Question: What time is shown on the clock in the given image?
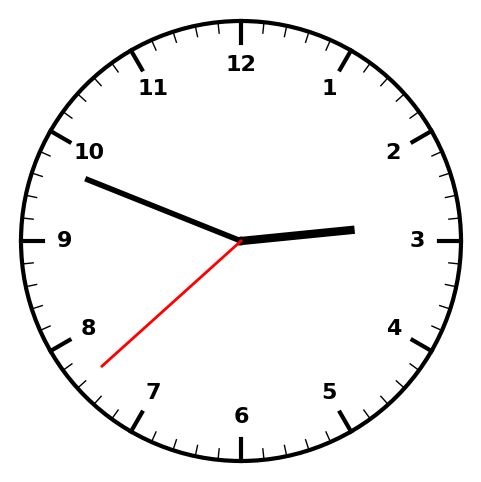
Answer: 02:48:38